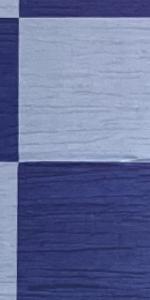
Label: Empty